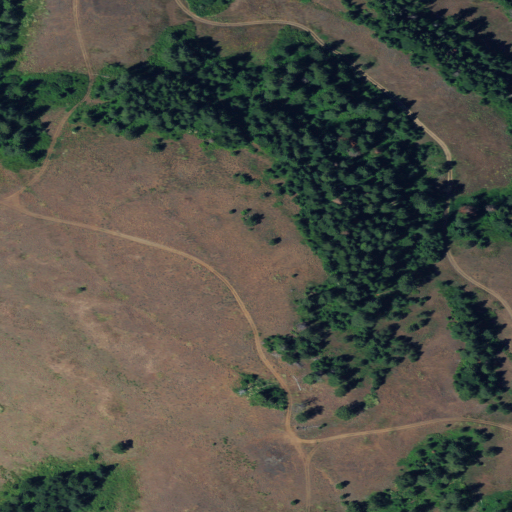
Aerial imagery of ridge(s) in Oregon named Johnson Ridge containing evergreen forest and grassland